Aerial crown-view tile of a tropical tree (Barro Colorado Island, Panama), acquired 20250818:
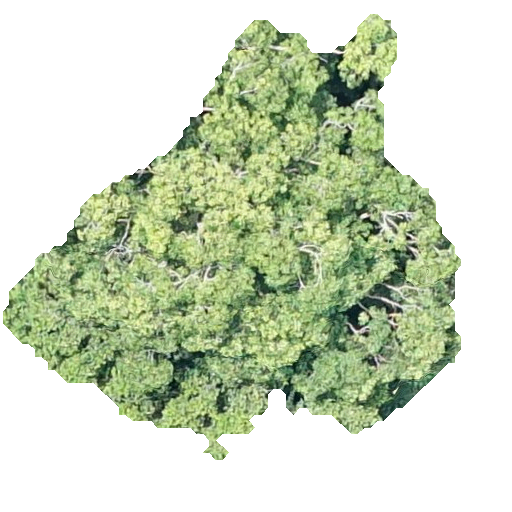
Species: Ocotea leptobotra
GBIF accepted scientific name: Ocotea leptobotra
Crown area: 172.144 m²